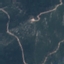
Land use / land cover class: HerbaceousVegetation